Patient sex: M
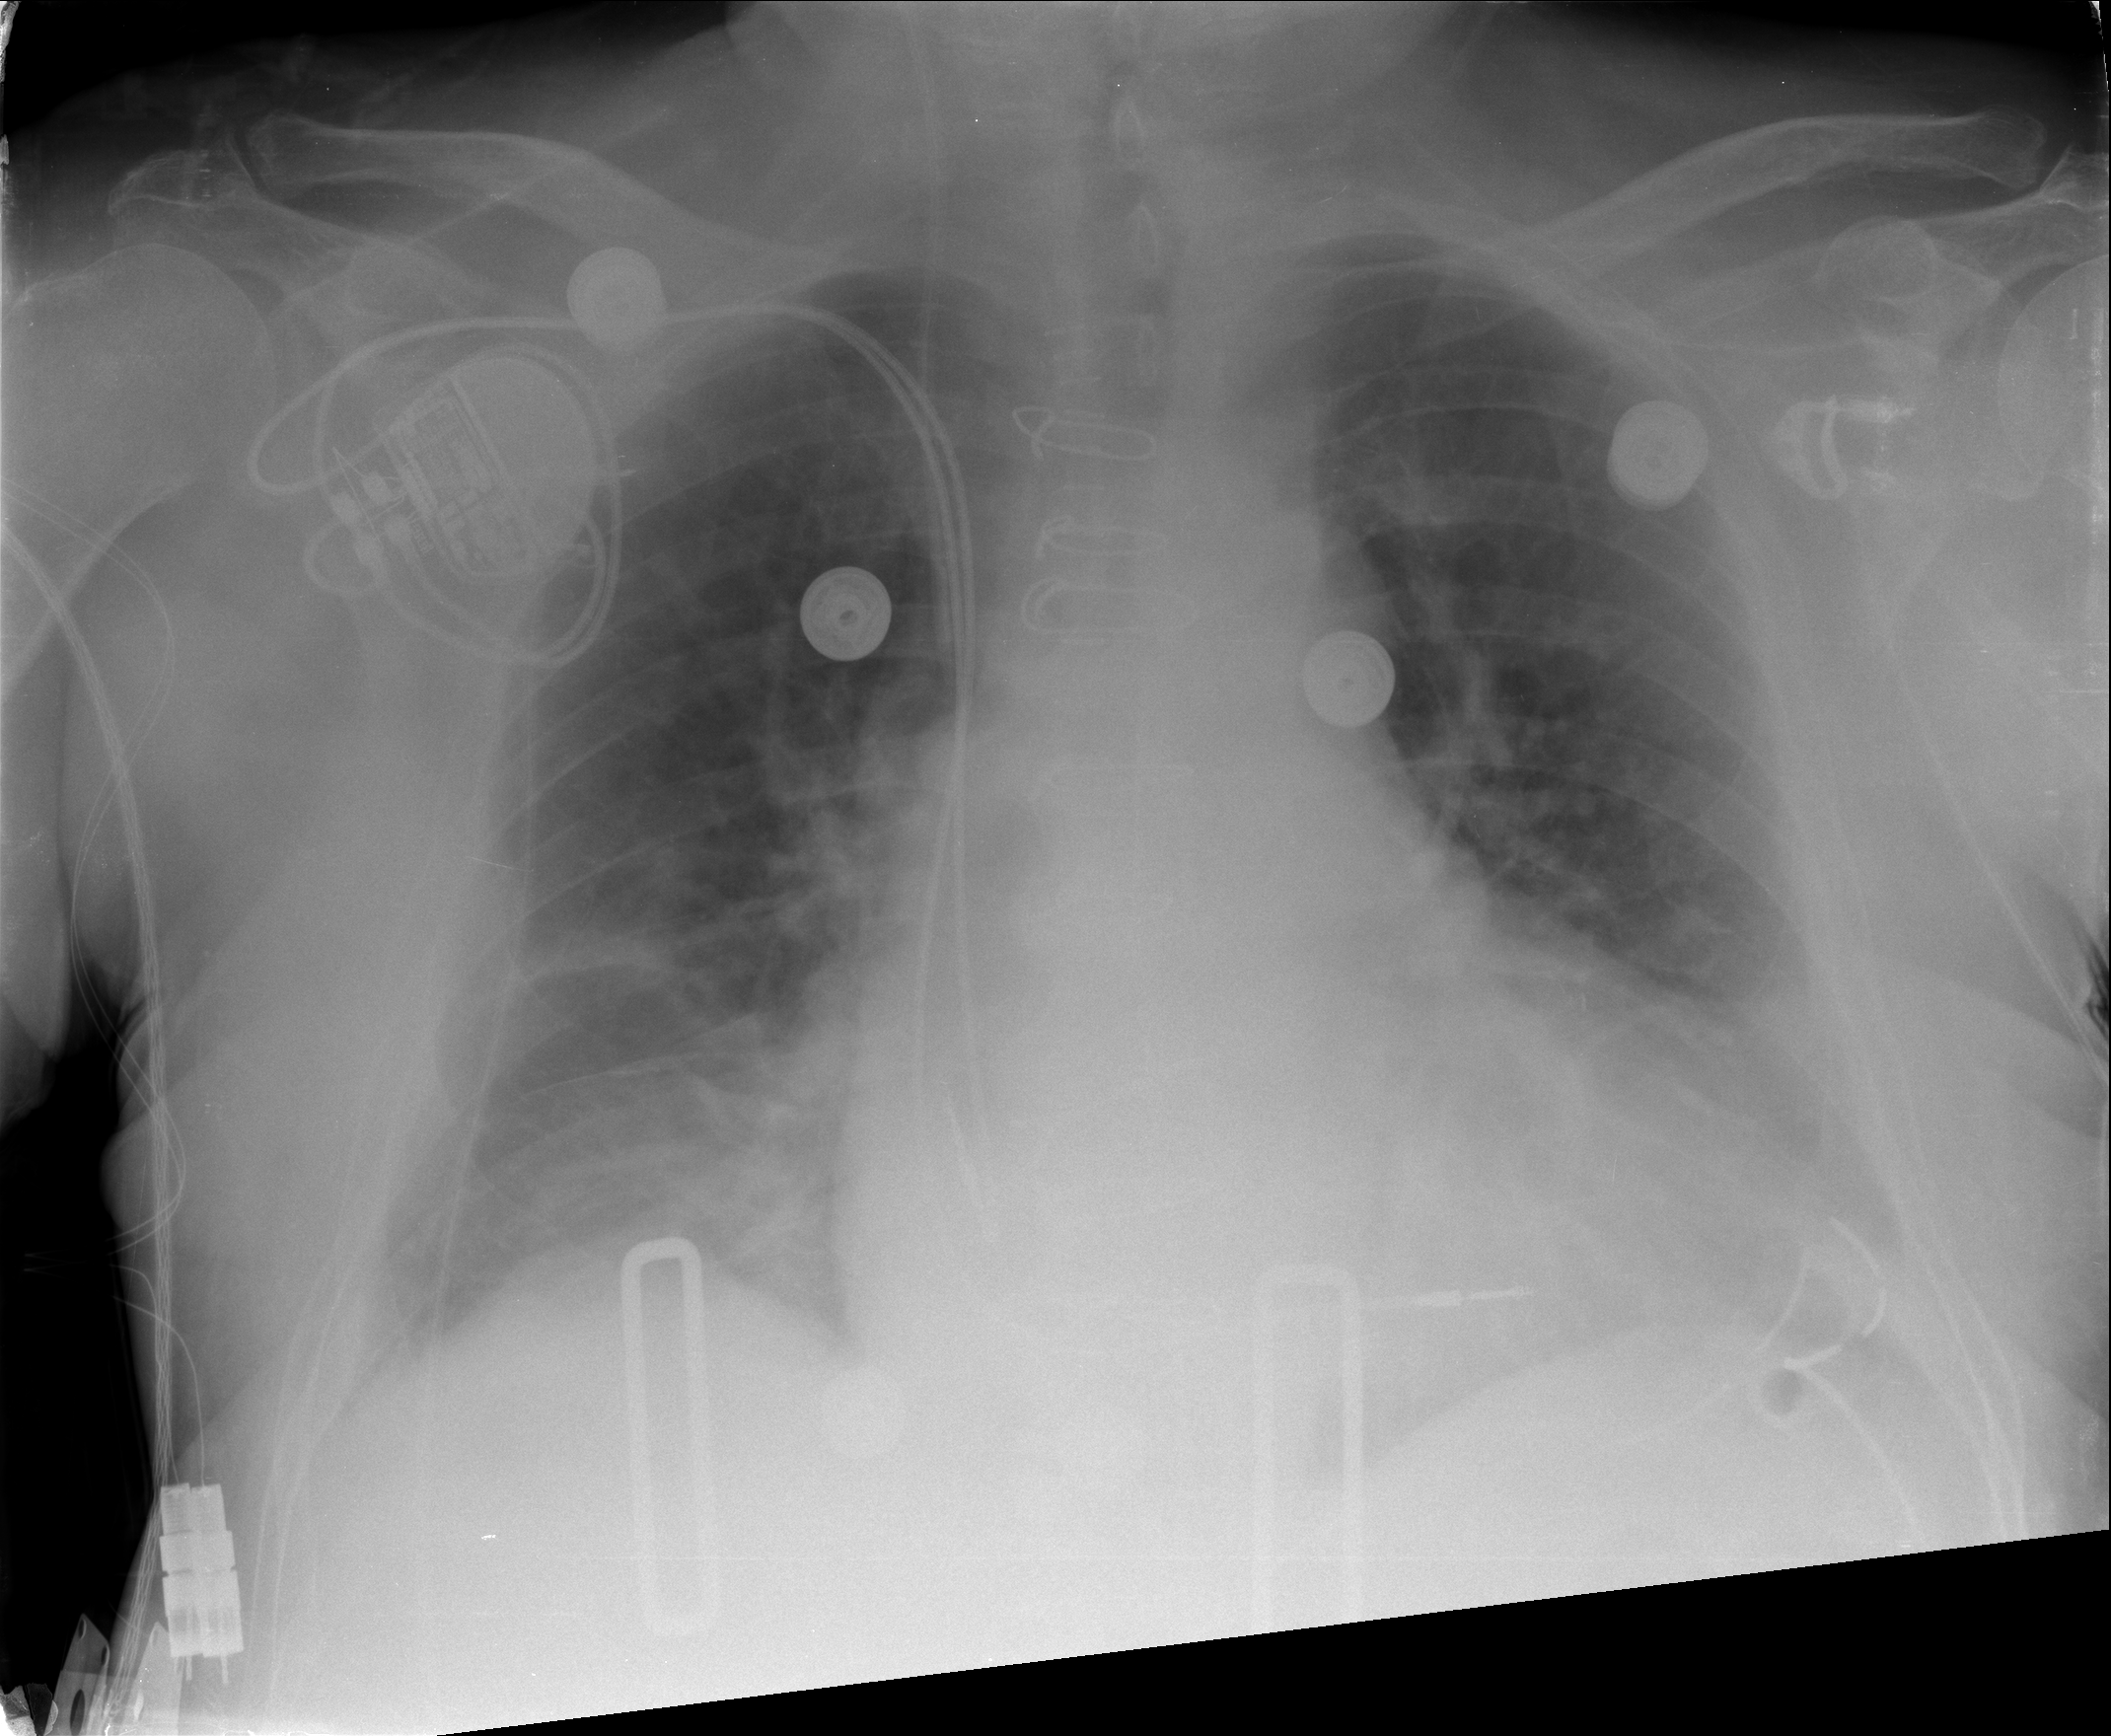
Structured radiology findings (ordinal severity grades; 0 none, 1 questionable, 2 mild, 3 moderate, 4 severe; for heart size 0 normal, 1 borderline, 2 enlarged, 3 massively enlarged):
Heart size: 0
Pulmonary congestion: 2
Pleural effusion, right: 0
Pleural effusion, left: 2
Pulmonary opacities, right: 0
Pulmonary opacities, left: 0
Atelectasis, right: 2
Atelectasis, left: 2